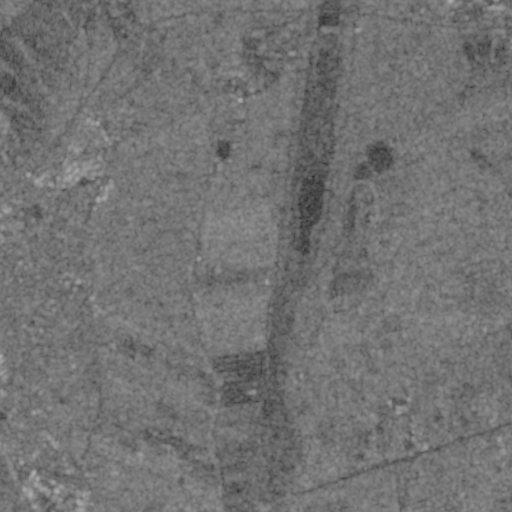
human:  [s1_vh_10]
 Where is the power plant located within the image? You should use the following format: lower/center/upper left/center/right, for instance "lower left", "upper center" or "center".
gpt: The power plant is located in the lower left of the image.
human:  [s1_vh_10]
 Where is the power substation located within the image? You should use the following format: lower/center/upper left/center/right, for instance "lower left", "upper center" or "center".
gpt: The power substation is located in the upper right of the image.
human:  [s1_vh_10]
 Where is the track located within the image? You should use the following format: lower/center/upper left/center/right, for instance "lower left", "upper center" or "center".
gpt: There is no track in the image.

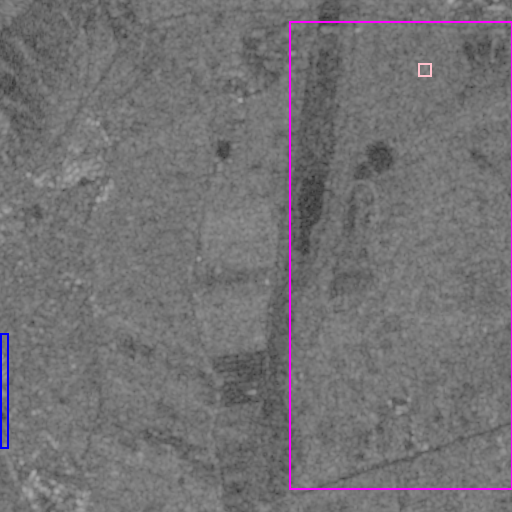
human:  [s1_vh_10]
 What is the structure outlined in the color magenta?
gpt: The structure outlined in magenta is a crop field.
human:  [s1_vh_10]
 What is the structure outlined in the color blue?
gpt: The structure outlined in blue is a power plant.
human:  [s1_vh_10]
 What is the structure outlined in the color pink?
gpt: The structure outlined in pink is a power substation.
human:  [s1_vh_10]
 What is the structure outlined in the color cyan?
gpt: There is no cyan outline.